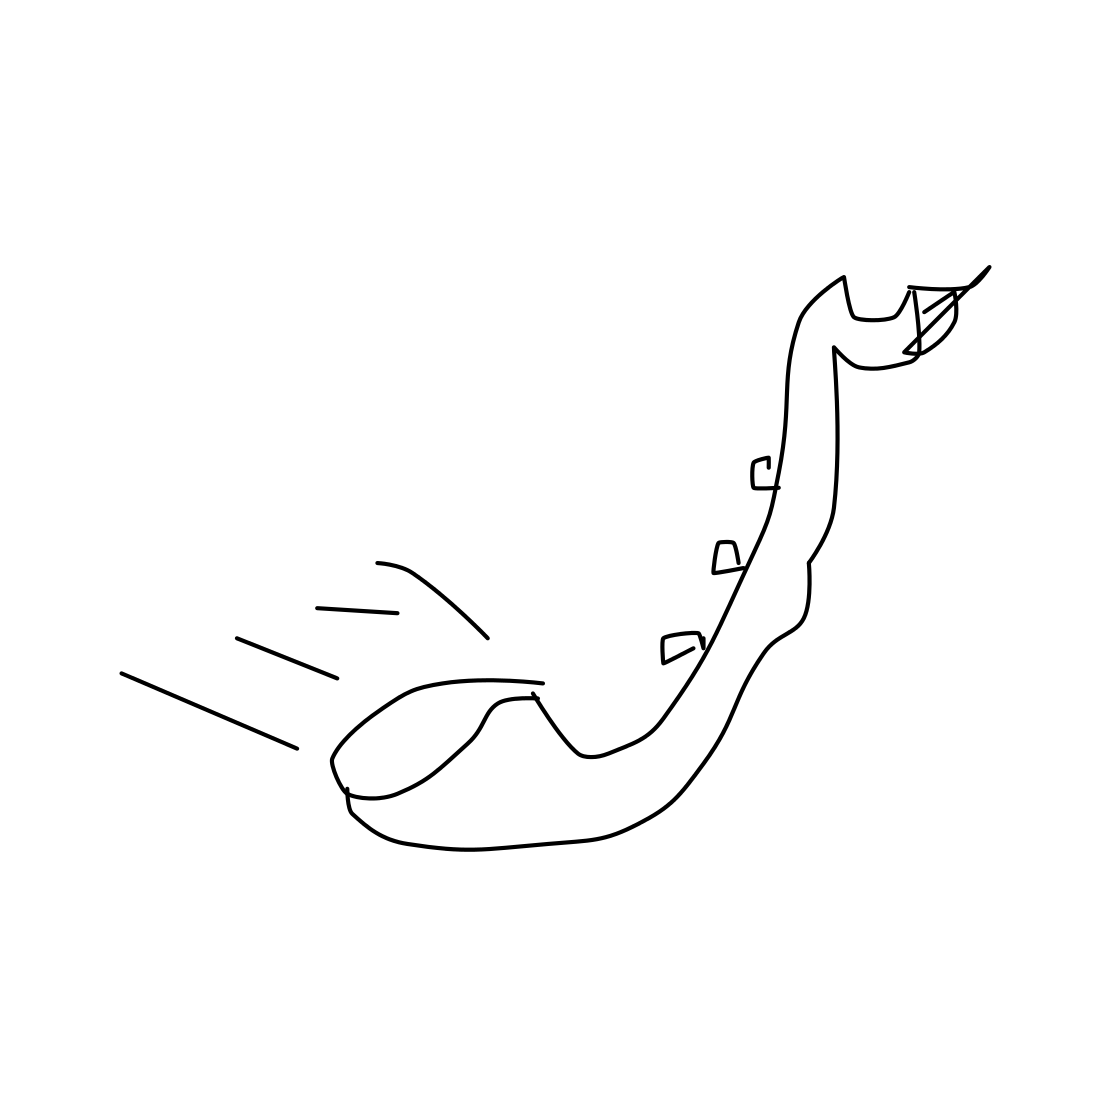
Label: saxophone